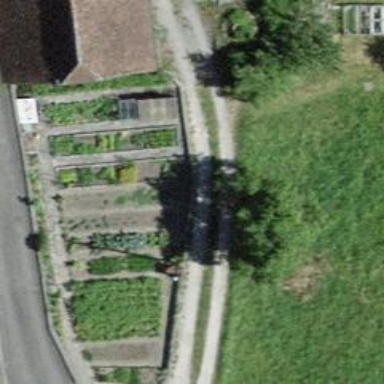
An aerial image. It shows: Garden that is leisure land.